Field crop: maize
Growth stage: 1
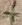
Species: atriplex